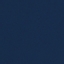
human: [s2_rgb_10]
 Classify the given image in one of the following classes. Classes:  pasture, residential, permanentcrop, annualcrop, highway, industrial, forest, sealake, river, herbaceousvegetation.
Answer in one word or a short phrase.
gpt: SeaLake